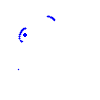
Particle: kaon